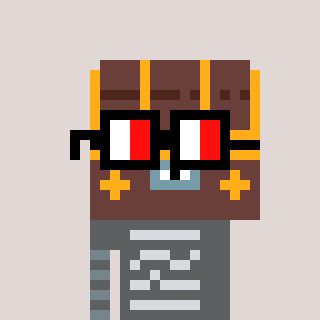
a pixel art character with square glasses with black frames and red eyes, a treasure chest-shaped head and a gunk-colored body on a warm background